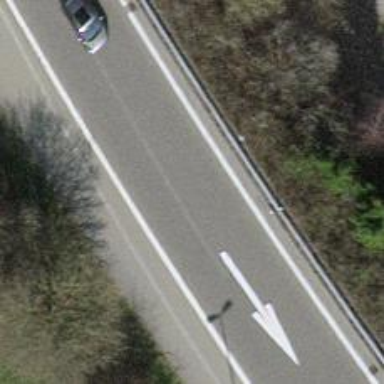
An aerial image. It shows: Circular junction on the asphalt motorway.